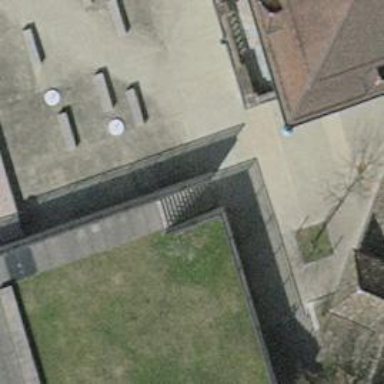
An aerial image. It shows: Concrete steps.